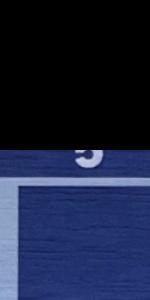
Label: Empty